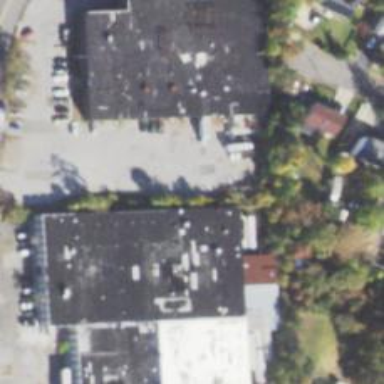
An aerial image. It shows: Warehouse building.